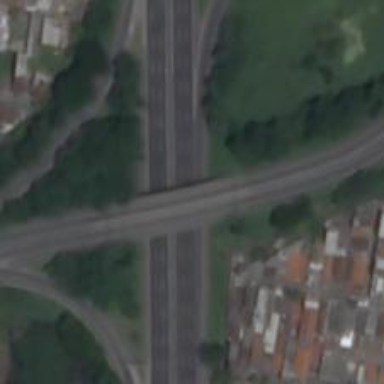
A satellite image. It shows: Motorway.